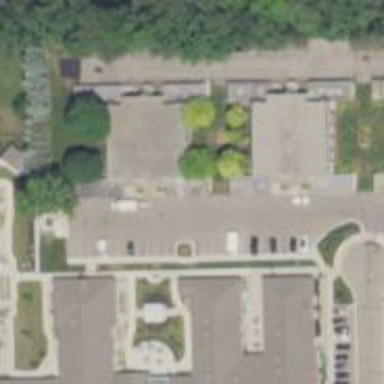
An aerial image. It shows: Building.